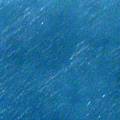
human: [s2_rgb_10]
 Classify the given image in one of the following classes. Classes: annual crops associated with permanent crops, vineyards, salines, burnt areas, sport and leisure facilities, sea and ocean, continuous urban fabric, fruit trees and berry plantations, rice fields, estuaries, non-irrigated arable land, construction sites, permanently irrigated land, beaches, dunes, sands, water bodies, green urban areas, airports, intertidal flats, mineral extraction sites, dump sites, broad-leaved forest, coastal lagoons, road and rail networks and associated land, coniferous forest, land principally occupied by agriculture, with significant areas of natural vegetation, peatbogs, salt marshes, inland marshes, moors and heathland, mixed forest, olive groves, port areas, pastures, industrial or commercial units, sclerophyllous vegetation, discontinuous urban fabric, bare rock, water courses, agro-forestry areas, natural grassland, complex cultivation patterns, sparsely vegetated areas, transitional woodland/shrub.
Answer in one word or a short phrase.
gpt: sea and ocean